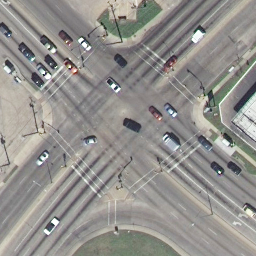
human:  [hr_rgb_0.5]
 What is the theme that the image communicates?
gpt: intersection